Field crop: maize
Growth stage: 2
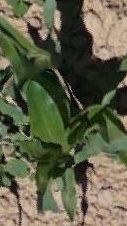
Species: maize